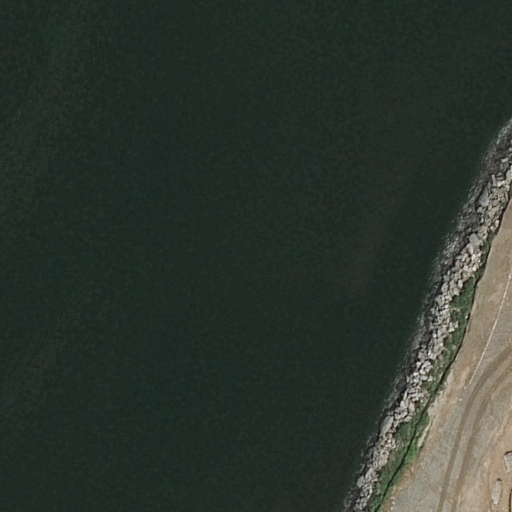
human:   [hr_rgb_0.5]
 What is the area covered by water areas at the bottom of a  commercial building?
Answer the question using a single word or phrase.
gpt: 0m2

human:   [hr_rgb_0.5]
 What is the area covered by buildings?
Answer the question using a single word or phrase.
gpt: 0m2

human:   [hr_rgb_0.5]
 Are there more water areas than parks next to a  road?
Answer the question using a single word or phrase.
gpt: yes

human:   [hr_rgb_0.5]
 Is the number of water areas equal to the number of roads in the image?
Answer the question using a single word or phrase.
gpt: no

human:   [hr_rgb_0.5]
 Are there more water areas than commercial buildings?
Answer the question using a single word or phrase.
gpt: yes

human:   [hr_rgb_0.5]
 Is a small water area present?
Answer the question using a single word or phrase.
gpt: yes

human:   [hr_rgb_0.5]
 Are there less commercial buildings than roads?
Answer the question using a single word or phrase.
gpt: yes

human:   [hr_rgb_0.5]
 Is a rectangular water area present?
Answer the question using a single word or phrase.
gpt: yes

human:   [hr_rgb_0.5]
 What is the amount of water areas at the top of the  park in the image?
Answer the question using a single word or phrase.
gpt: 2

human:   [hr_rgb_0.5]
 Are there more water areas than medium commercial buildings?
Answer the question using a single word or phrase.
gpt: yes

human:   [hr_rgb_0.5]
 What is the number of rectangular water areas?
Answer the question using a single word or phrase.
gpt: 2

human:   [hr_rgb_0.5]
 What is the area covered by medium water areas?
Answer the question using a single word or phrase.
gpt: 0m2

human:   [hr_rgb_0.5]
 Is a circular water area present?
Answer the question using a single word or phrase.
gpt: no

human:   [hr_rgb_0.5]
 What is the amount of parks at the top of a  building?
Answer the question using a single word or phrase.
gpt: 0

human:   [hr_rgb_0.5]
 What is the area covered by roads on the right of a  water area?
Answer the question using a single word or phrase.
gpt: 0m2

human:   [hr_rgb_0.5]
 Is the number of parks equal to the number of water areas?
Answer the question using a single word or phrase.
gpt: no

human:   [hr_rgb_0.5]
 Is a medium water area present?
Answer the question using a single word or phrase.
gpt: no

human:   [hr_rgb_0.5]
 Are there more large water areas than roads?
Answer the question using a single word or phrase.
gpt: no

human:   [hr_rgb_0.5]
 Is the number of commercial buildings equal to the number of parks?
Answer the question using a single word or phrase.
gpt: no

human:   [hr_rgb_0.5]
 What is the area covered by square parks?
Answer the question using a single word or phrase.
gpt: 0m2

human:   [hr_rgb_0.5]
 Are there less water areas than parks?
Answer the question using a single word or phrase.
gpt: no

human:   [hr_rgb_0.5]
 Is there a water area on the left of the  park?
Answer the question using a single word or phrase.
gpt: no

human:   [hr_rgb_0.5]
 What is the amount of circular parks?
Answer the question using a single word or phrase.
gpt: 0

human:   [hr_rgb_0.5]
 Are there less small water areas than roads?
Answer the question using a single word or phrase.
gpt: yes

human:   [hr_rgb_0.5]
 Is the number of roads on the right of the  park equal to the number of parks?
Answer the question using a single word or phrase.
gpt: no

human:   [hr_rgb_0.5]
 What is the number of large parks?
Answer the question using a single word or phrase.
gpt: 1

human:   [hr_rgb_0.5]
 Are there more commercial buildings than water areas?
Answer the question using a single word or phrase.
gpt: no

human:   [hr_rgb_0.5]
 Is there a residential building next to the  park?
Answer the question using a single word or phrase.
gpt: no

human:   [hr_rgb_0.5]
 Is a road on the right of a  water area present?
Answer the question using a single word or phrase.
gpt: yes

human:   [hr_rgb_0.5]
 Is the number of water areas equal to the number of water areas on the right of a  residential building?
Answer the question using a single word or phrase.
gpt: no

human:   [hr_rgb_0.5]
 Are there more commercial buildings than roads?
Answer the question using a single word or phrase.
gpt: no

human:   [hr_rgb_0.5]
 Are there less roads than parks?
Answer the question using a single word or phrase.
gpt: no

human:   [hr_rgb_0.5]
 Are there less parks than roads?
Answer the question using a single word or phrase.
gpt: yes

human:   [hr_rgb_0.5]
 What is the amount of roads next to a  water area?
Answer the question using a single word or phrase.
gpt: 3

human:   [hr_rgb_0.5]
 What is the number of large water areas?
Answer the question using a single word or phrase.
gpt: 1

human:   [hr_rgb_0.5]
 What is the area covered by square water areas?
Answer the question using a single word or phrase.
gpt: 0m2